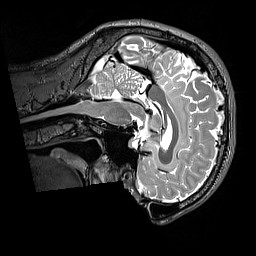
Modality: T2w
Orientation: sagittal
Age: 33
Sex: male
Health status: healthy
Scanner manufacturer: siemens
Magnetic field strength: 3 T
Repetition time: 3.2 s
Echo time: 0.568 s